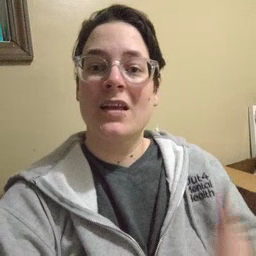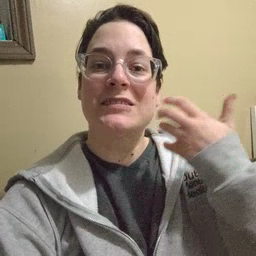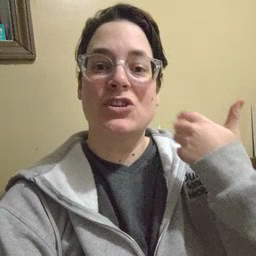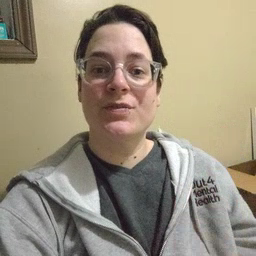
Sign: tiger